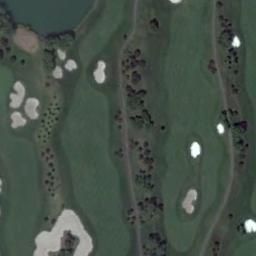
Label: golf_course